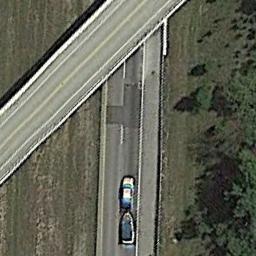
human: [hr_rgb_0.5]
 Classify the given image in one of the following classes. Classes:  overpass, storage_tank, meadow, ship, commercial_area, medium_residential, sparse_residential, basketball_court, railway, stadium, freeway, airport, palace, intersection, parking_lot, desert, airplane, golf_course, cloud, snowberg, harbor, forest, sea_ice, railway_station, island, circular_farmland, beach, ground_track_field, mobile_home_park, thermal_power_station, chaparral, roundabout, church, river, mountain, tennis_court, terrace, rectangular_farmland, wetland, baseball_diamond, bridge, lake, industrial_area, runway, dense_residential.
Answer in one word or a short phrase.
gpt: overpass